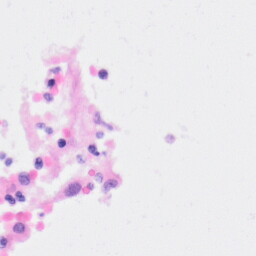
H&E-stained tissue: Kidney